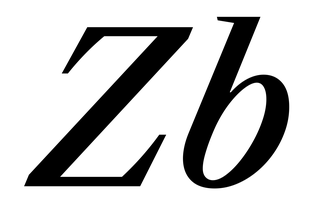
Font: LibreCaslonText-Italic_Medium_Italic